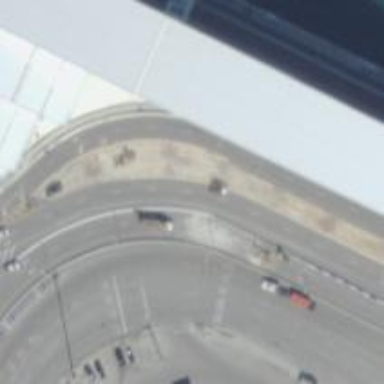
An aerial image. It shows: Tertiary_link road with asphalt surface.